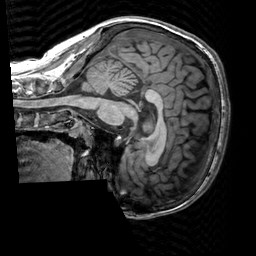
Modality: T1w
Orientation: sagittal
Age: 23
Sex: male
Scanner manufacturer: siemens
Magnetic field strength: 3 T
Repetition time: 2.3 s
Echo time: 0.00303 s